Question: I'd like to do the following:
1. Read RGB color values from a 24 bit PNG image
2. Average the RGB values and store them into an array of Glubytes.
I have provided my function that I was hoping would perform these 2 steps.
My function returns an array of Glubytes, however all elements have a value of 0.
So im guessing im reading the image data incorrectly.
What am i going wrong in reading the image? (perhaps my format is incorrect).
Here is my function:
'''
+ (GLubyte *) LoadPhotoAveragedIndexPNG:(UIImage *)image numPixelComponents: (int)numComponents
{
// Load an image and return byte array.
CGImageRef textureImage = image.CGImage;
if (textureImage == nil)
{
NSLog(@"LoadPhotoIndexPNG: Failed to load texture image");
return nil;
}
NSInteger texWidth = CGImageGetWidth(textureImage);
NSInteger texHeight = CGImageGetHeight(textureImage);
CGColorSpaceRef colorSpace = CGColorSpaceCreateDeviceRGB();
GLubyte *indexedData = (GLubyte *)malloc(texWidth * texHeight);
GLubyte *rawData = (GLubyte *)malloc(texWidth * texHeight * numComponents);
CGContextRef textureContext = CGBitmapContextCreate(
rawData,
texWidth,
texHeight,
8,
texWidth * numComponents,
colorSpace,
kCGImageAlphaPremultipliedLast);
CGColorSpaceRelease(colorSpace);
CGContextDrawImage(textureContext,
CGRectMake(0.0, 0.0, (float)texWidth, (float)texHeight),
textureImage);
CGContextRelease(textureContext);
int rawDataLength = texWidth * texHeight * numComponents;
for (int i = 0, j = 0; i < rawDataLength; i += numComponents)
{
GLubyte b = rawData[i];
GLubyte g = rawData[i + 1];
GLubyte r = rawData[i + 2];
indexedData[j++] = (r + g + b) / 3;
}
return indexedData;
}
'''
Here is the test image im loading (RGB colorspace in PNG format):

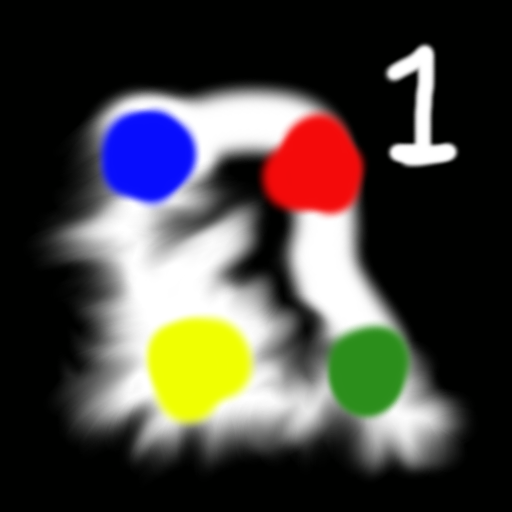
Answer: Do check with some logging if the parameters 'b','g' and 'r' are producing normal values in the last 'for' loop. Where you made a mistake is 'indexedData[j++] = (r + g + b) / 3;' those 3 parameters are sizeof 1 byte and you can not sum them up like that. Use a larger integer, typecast them and typecast the result back to array. (You are most likely getting overflow)